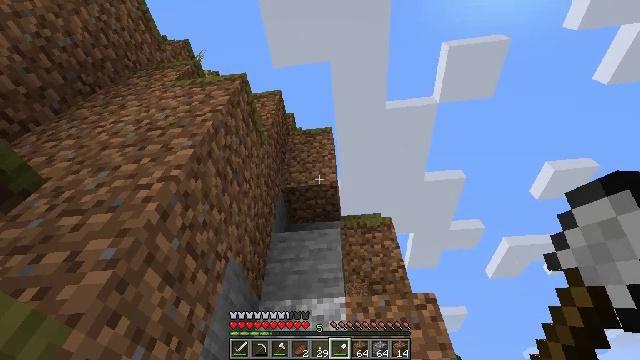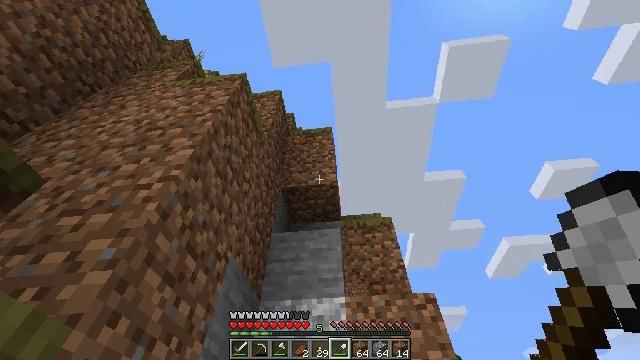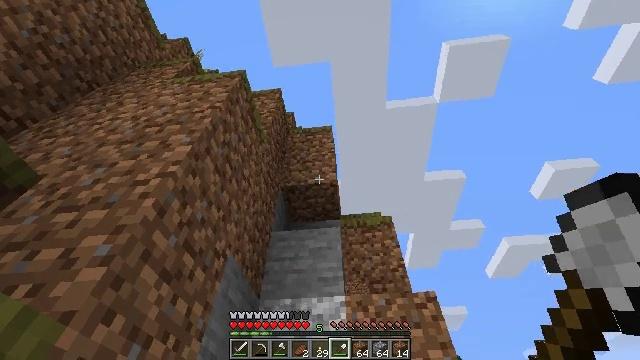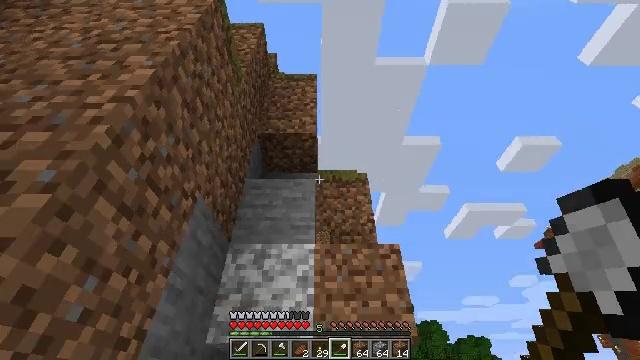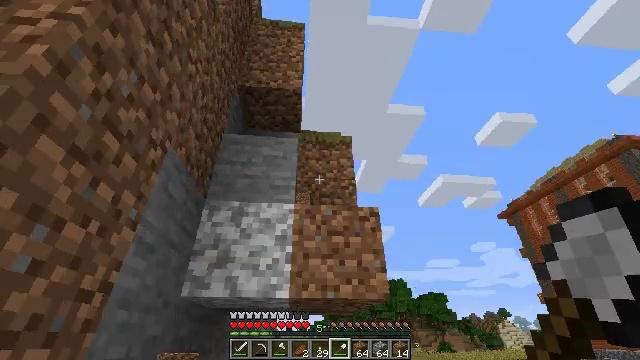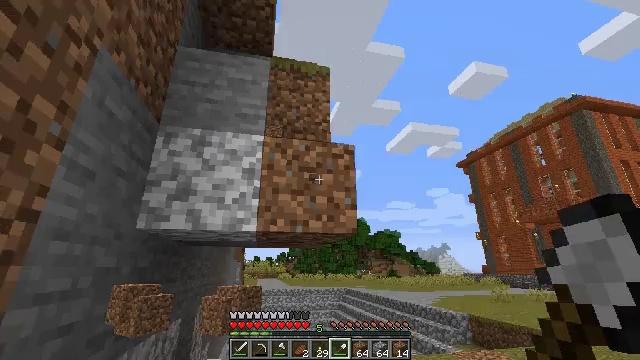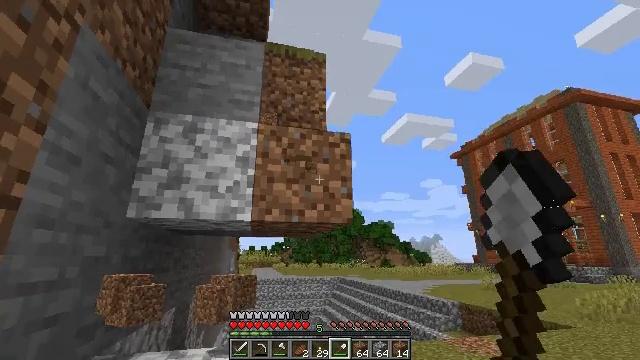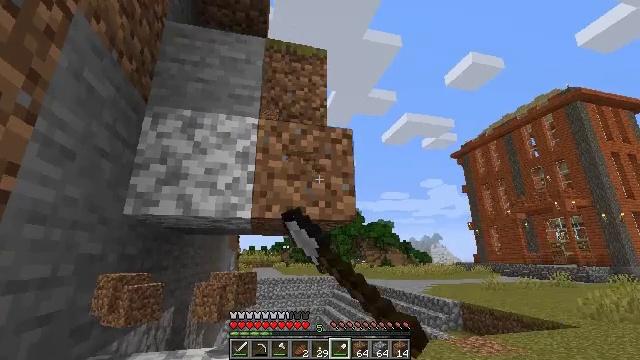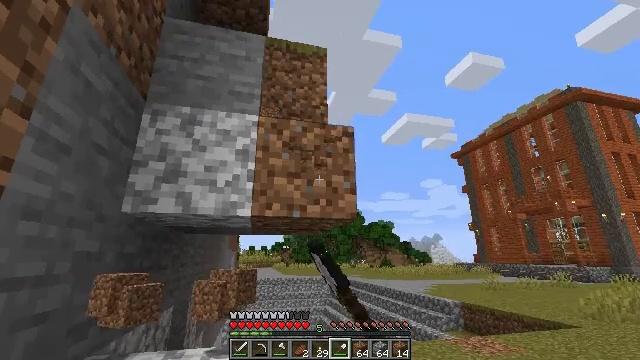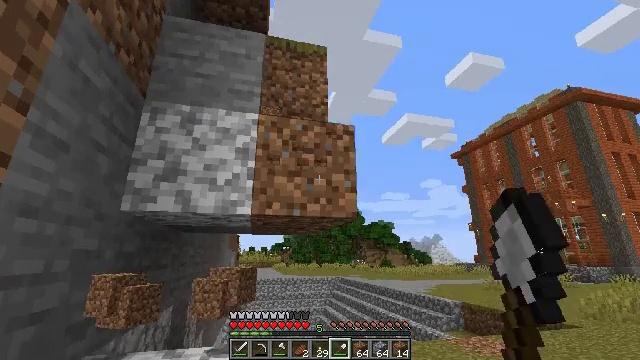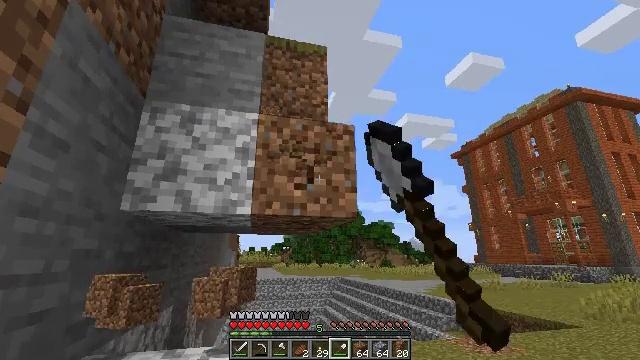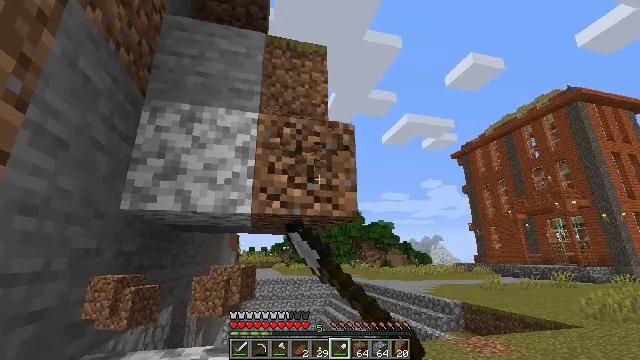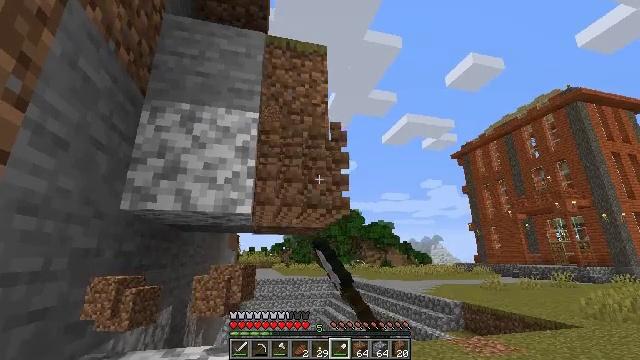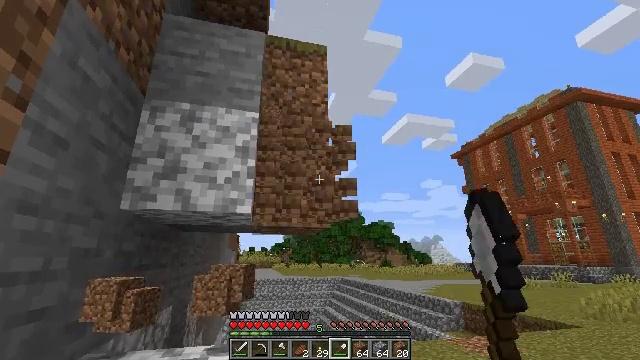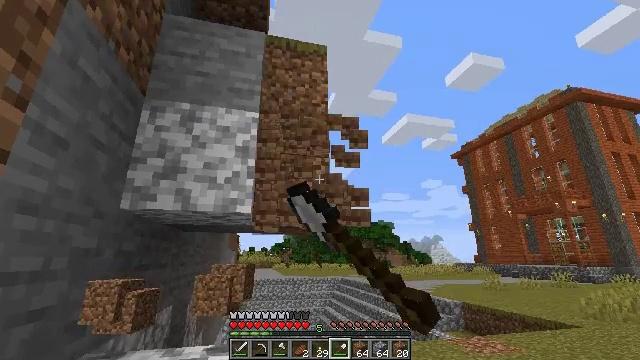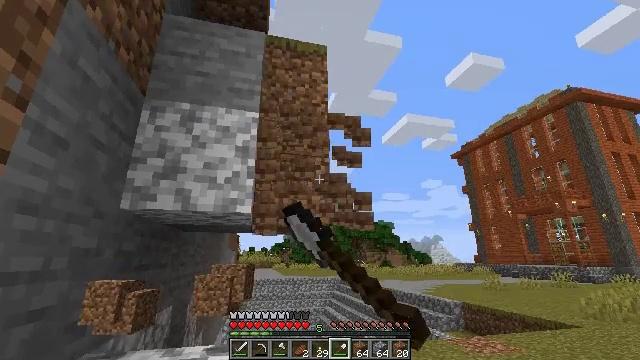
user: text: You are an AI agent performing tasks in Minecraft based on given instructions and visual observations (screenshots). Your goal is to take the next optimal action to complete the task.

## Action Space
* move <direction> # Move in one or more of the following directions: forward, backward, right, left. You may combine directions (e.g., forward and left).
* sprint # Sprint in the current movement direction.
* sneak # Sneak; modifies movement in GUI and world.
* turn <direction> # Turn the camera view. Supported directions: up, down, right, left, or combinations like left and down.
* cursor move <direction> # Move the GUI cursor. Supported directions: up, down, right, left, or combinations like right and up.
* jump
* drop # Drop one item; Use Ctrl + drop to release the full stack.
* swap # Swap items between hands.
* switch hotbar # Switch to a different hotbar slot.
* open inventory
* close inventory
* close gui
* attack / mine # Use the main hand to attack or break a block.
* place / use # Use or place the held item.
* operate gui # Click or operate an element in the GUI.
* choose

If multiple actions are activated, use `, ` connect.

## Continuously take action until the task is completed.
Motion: motion action
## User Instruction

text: Break the dirt block.
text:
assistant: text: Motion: attack / mine
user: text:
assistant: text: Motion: move forward, attack / mine
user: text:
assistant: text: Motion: move forward, turn right and down, attack / mine
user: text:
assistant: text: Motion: move forward, turn right and down
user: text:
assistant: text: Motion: turn right and down, attack / mine
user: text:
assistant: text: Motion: turn right and down, attack / mine
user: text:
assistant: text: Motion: attack / mine
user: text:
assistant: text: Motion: attack / mine
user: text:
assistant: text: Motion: attack / mine
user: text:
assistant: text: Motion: attack / mine
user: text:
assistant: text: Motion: attack / mine
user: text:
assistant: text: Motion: attack / mine
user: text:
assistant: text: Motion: attack / mine
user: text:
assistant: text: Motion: attack / mine
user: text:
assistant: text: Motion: attack / mine
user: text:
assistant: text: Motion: attack / mine
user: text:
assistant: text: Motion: turn left and up, attack / mine
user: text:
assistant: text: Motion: turn left and up, attack / mine
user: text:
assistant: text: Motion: attack / mine
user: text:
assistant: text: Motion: attack / mine
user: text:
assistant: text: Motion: attack / mine
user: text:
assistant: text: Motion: attack / mine
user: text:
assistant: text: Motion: attack / mine
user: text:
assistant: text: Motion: attack / mine
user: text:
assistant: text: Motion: attack / mine
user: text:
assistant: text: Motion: attack / mine
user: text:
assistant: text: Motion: attack / mine
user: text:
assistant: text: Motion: attack / mine
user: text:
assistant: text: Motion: attack / mine
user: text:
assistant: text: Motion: turn down, attack / mine